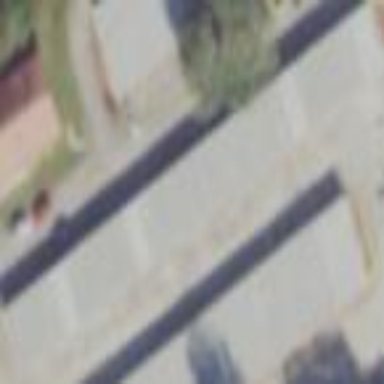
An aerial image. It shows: Building housing storage rental shop.